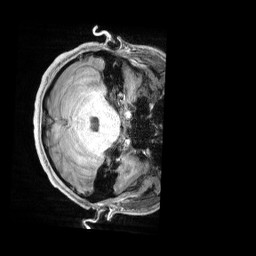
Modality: T1w
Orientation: axial
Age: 20
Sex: male
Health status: healthy
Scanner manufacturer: siemens
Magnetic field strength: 3 T
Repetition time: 2.4 s
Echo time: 0.00228 s